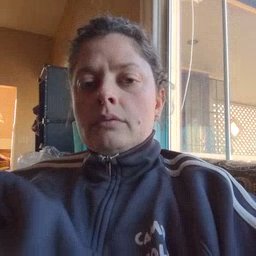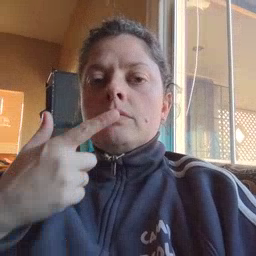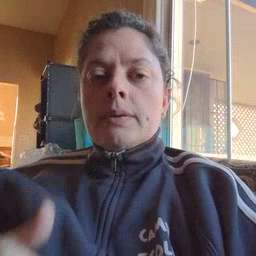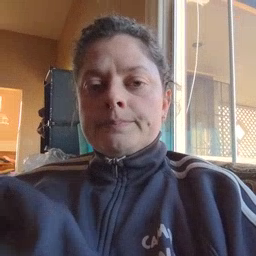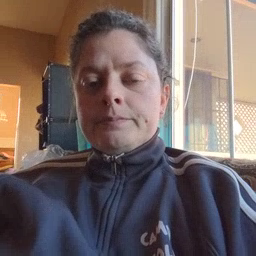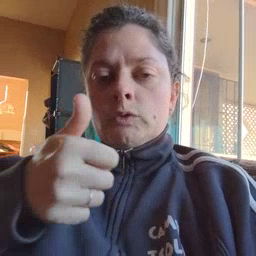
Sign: red